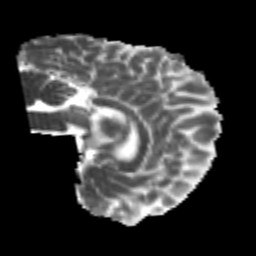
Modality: MD
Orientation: sagittal
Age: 20
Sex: male
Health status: healthy
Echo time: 0.074 s